Question: I'd like to know how can i build a btn-group with a sub-menu.
'''
<div class="btn-group">
<a class="btn dropdown-toggle" data-toggle="dropdown" href="#">
Action
<span class="caret"></span>
</a>
<ul class="dropdown-menu">
<!-- dropdown menu links -->
</ul>
</div>
'''
and i' like to put this in the btn-group:
'''
<ul class="dropdown-menu" role="menu" aria-labelledby="dLabel">
...
<li class="dropdown-submenu">
<a tabindex="-1" href="#">More options</a>
<ul class="dropdown-menu">
...
</ul>
</li>
</ul>
'''
This is what i want: (but with twiiter-bootstrap)

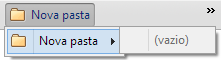
Answer: Explanation: Basically this btn could go anywhere, I just put it in a button group to show there is nothing special about this button.
So first, you want to add data-toggle= dropdown to your button. Then, you need to add your standard drop down menu to the button. I guess the key here is knowing that there is nothing stopping you from adding a second dropdown menu into a submenu.
So go a head an add a submenu into whatever < li > you want, and inside that, just another dropdown-menu. So essentially we have Button -> dropdown menu -> dropdown submenu -> dropdown menu -> sub elements. Alittle confusing but pretty straight forward I think
'''
<div class="btn-toolbar">
<div class="btn-group">
<div class="btn-group">
<!--start of dropdown button -->
<button class="btn dropdown-toggle" data-toggle="dropdown">Dropdown Button <span class="caret"></span></button>
<ul class="dropdown-menu" role="menu" aria-labelledby="dLabel">
<li class="dropdown-submenu">
<a tabindex="-1" href="#">More options</a>
<ul class="dropdown-menu">
<li><a tabindex="-1" href="#">Regular link</a></li>
<li><a tabindex="-1" href="#">Regular link</a></li>
<li><a tabindex="-1" href="#">Regular link</a></li>
</ul>
</li>
</ul>
</div>
<!--end of dropdown button -->
<button class="btn">Middle</button>
<button class="btn">Right</button>
</div>
</div>
'''
# Edit:
After playing with this alittle, I realized that you do need the
'''
<div class="btn-group">
'''
wrapping the button, even if it is going to just stand alone. I created this updated fiddle to demo it.
<URL>